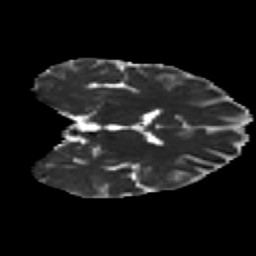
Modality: MD
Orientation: coronal
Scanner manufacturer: ge
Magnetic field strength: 3 T
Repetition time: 17 s
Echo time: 0.0855 s